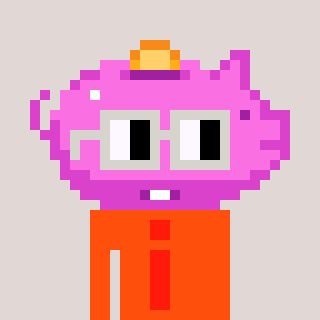
a pixel art character with square light gray glasses, a piggybank-shaped head and a orange-colored body on a warm background